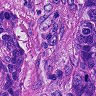
Metastatic tissue present: yes